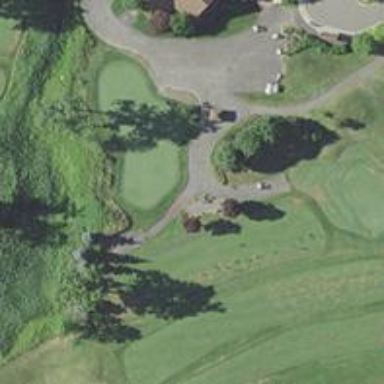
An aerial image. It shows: Path designated for golf carts.